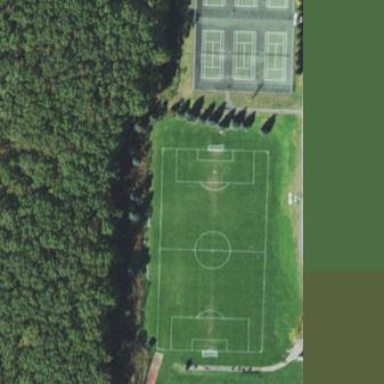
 used for leisure and sports activities."